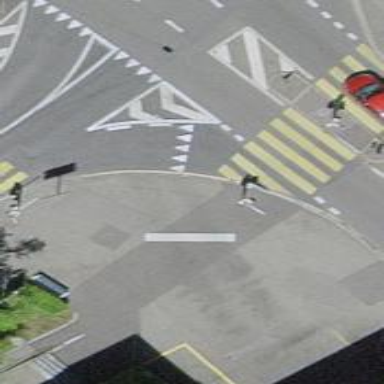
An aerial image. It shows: Kerb barrier.